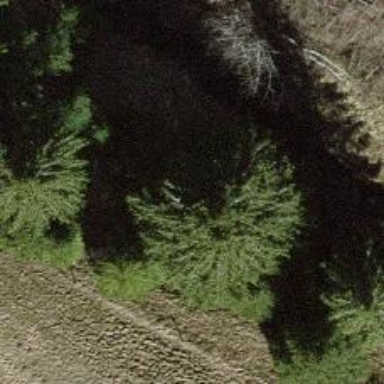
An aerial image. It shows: Single tag "natural: tree."